Question: Googled around on how to do this and looked at the syntastic docs a bit, but they only confused me more.
Looking <URL> I enabled an html checker for syntastic via an online service. Here are all the lines relating to syntastic I have in my _vimrc:
'''
"syntastic
let g:syntastic_check_on_open=1
let g:syntastic_enable_signs=1
" On by default, turn it off for html
let g:syntastic_mode_map = { 'mode': 'active',
\ 'active_filetypes': ['html'] }
" \ 'passive_filetypes': ['html'] }
"validators\checkers
let g:syntastic_html_validator_api='http://validator.nu/'
'''
Running SyntasticInfo it does not appear to find the html checker?

Am I just not understanding how this works? Sorry, I'm very new to vim in general.
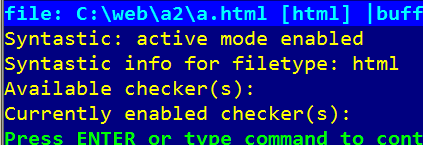
Answer: Forgot about this question. I did post on the plugin's issue tracker and was told it required curl to be installed- I was also told this info would now be included in the plugins description. I'm running Windows so its not as easy as apt-get install curl, but I think I can figure it out. Actually if you follow that link you will see curl under requirements.